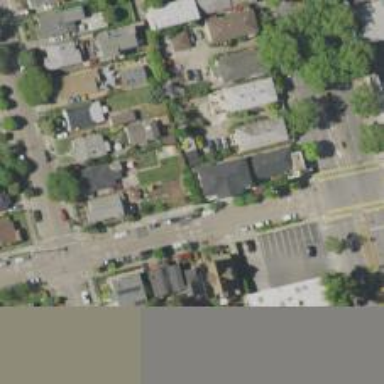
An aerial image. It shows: Alley designed for services.